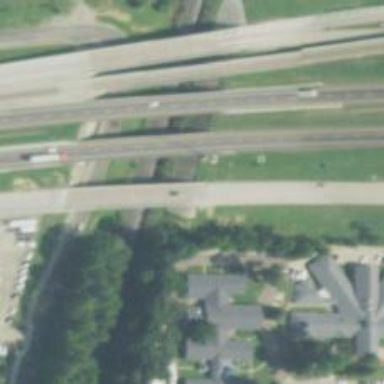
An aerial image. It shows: Secondary road with frontage road and bridge.